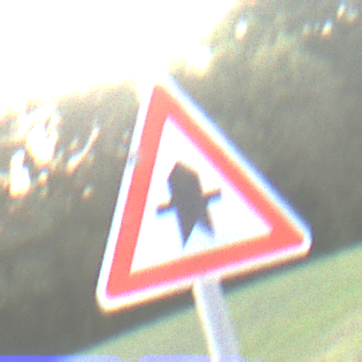
Verkehrszeichen: Vorfahrt
Umgebung: Outdoor, Nature
Tageszeit: SunriseSunset
Wetter: PartlyCloudy
Licht: Natural
Jahreszeit: NotSpecified
Kontrast: LowContrast